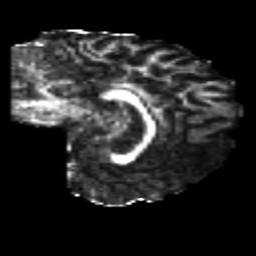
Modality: FA
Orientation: sagittal
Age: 22
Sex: female
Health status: healthy
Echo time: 0.074 s